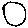
Label: circle